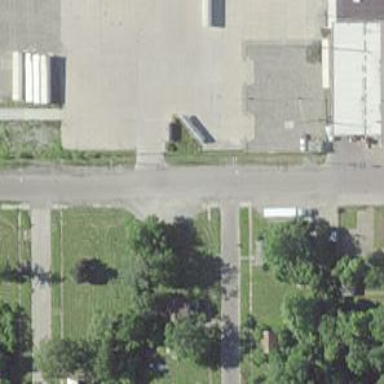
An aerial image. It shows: Alleyway designated as service road.